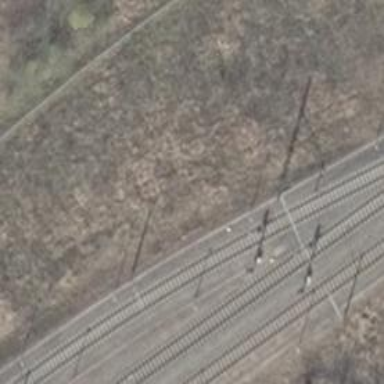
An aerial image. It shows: Railway signal.